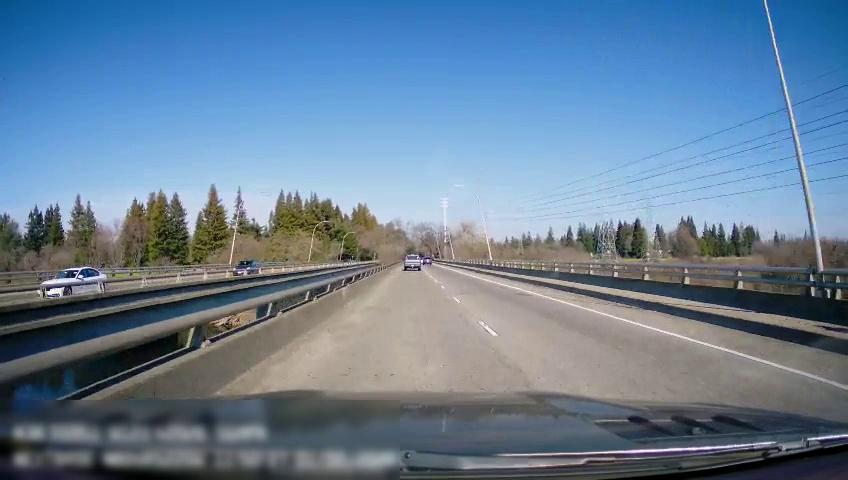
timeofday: Day
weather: Sunny
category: Drivable Space
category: Vehicles | Car
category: Vehicles | SUV
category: Vehicles | Truck
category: Lanes | Current Lane
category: Lanes | Alternate Lane